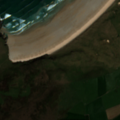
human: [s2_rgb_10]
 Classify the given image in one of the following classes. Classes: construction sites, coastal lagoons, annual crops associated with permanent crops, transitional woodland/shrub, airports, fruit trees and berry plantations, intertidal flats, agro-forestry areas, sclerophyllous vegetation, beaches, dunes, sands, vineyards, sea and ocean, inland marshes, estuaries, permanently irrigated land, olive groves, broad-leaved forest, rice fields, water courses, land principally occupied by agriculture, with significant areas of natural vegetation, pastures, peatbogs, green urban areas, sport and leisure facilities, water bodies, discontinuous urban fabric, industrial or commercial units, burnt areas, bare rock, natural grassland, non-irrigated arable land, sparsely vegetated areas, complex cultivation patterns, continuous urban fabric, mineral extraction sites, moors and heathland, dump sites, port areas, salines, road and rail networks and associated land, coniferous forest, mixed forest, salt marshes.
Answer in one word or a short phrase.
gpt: pastures, coniferous forest, beaches, dunes, sands, sparsely vegetated areas, peatbogs, intertidal flats, sea and ocean